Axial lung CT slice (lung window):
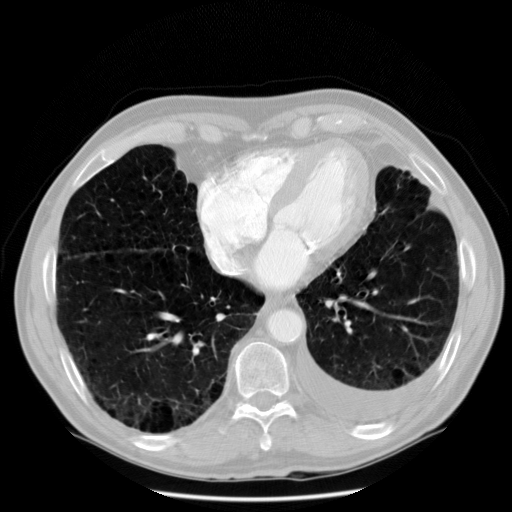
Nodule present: no